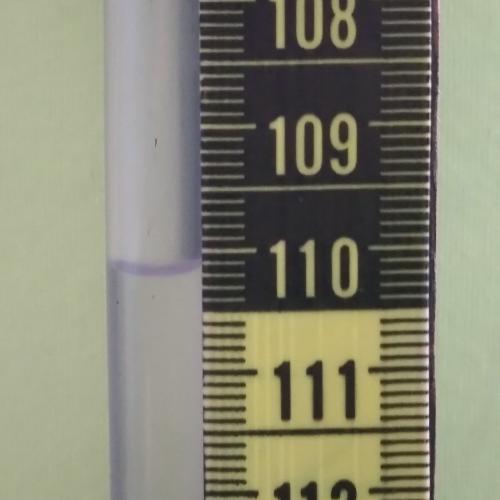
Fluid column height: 110.1 cm